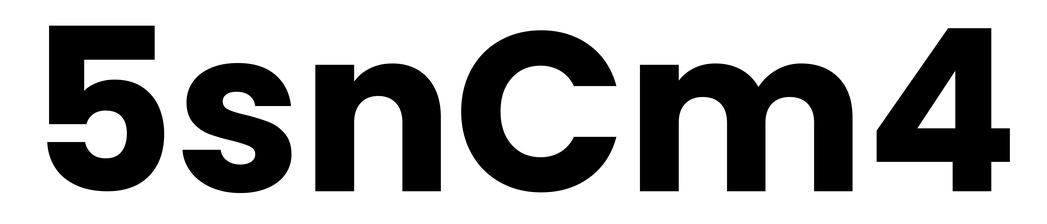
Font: Poppins-Bold